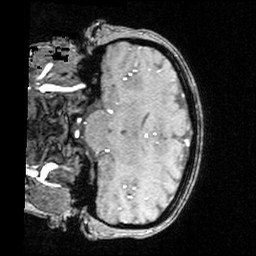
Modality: angio
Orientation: coronal
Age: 31
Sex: female
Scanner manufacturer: siemens
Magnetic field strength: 3 T
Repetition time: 0.025 s
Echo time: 0.00334 s